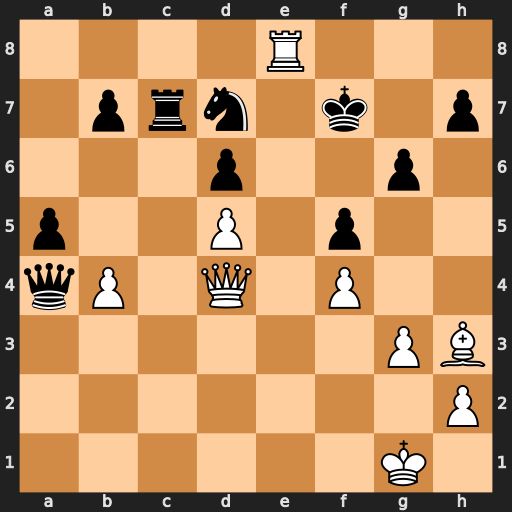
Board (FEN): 4R3/1prn1k1p/3p2p1/p2P1p2/qP1Q1P2/6PB/7P/6K1
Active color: w
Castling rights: -
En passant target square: -
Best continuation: Qh8 Qa1+ Qxa1